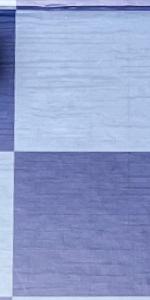
Label: Empty